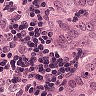
Metastatic tissue present: yes